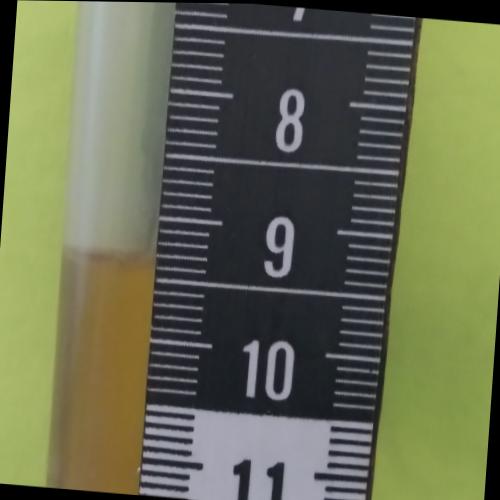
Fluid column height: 9.3 cm